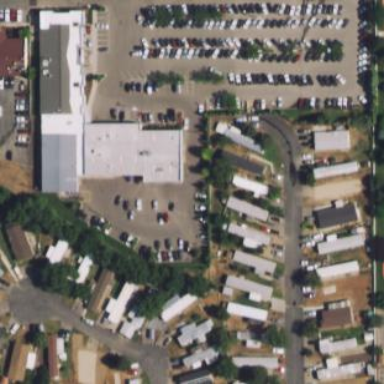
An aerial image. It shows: Car shop building.